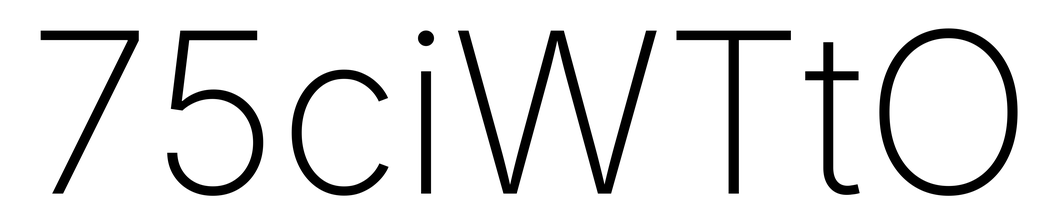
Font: Inter_ExtraLight